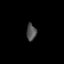
Tissue: lung
Cell type: Myeloid cells
Senescence score: 0.6046
Nuclear area (px): 163
Mean DAPI intensity: 80.006